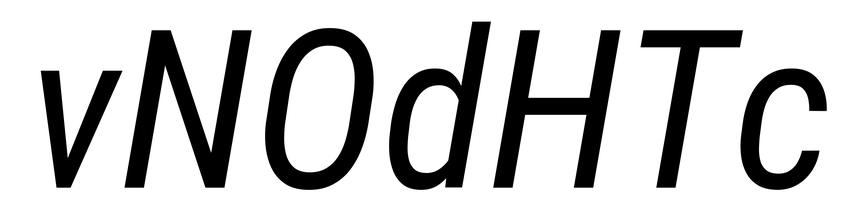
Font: Roboto-Italic_Condensed_Italic